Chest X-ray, PA view. Patient: 44 years old, sex F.
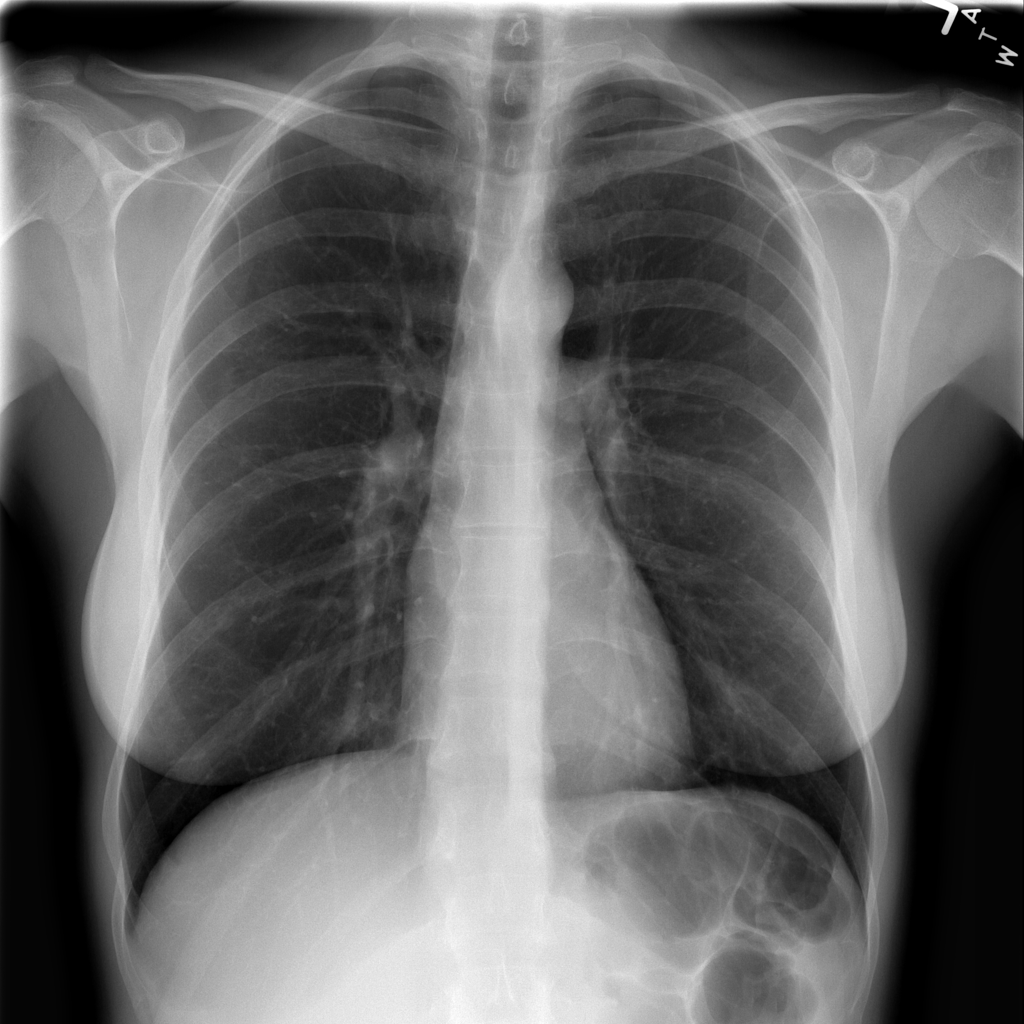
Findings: No Finding